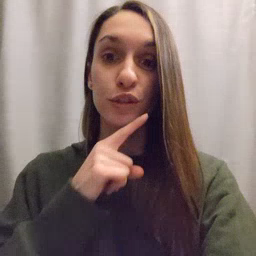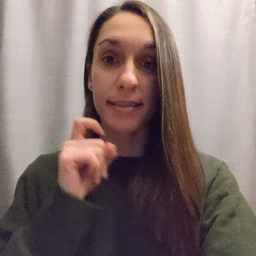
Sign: dry